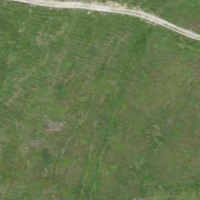
EUNIS habitat code: 26
Species observed at this site:
Geum montanum